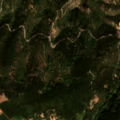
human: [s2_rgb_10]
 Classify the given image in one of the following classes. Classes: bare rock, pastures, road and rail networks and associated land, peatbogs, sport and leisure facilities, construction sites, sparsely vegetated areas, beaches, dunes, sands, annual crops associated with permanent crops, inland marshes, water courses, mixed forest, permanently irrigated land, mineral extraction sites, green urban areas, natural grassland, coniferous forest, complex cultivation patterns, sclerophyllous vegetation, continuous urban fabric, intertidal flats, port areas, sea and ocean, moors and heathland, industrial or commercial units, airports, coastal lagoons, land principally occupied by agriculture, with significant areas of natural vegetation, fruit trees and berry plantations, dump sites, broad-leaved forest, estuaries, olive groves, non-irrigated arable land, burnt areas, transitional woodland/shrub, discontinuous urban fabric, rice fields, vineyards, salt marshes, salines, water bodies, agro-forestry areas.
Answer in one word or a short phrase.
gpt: complex cultivation patterns, broad-leaved forest